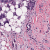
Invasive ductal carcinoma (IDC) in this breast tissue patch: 1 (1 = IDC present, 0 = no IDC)